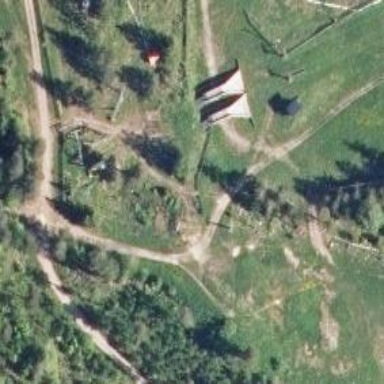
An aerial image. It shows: Path.